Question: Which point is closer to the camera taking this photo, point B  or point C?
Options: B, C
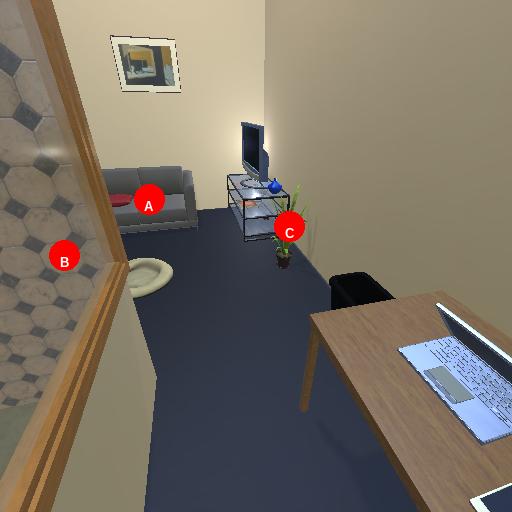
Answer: B